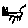
Label: cat